Question: I'm debugging a huge and messy PHP codebase.
The application currently misbehaves and redirects all traffic to the login screen because it seems unable to start sessions.
I traced such a scenario with xDebug and only see 'main', with no branches at all.
Does this mean that an uncaught exception is unwinding the stack completely?
If that should be the case, is there a way to get a call graph even if that happens?

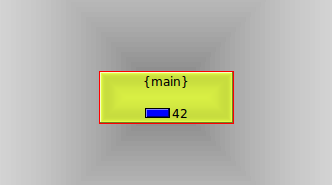
Answer: The callgraph should show all functions that have been called, of course, if none have been called you only see "main()" (for example, if in main you tried to call an undefined function). With Xdebug, you can trace which functions are called through "function tracing", which you can enable by setting "xdebug.auto_trace=1". You will then get a file in /tmp ending in .xt that lists all the function calls. You can also include more information as you can read about at <URL>
Another way of tackling the debugging is by using single-step debugging (also called, remote debugging) which many IDEs support combined with Xdebug. See for some more information: <URL>